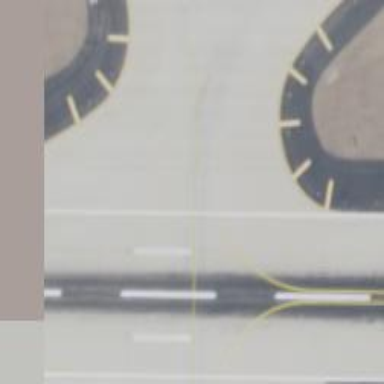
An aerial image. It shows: View of taxiway at the airport.